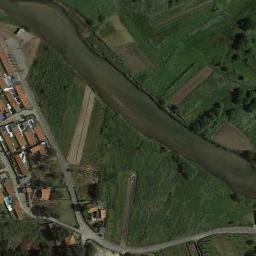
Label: river